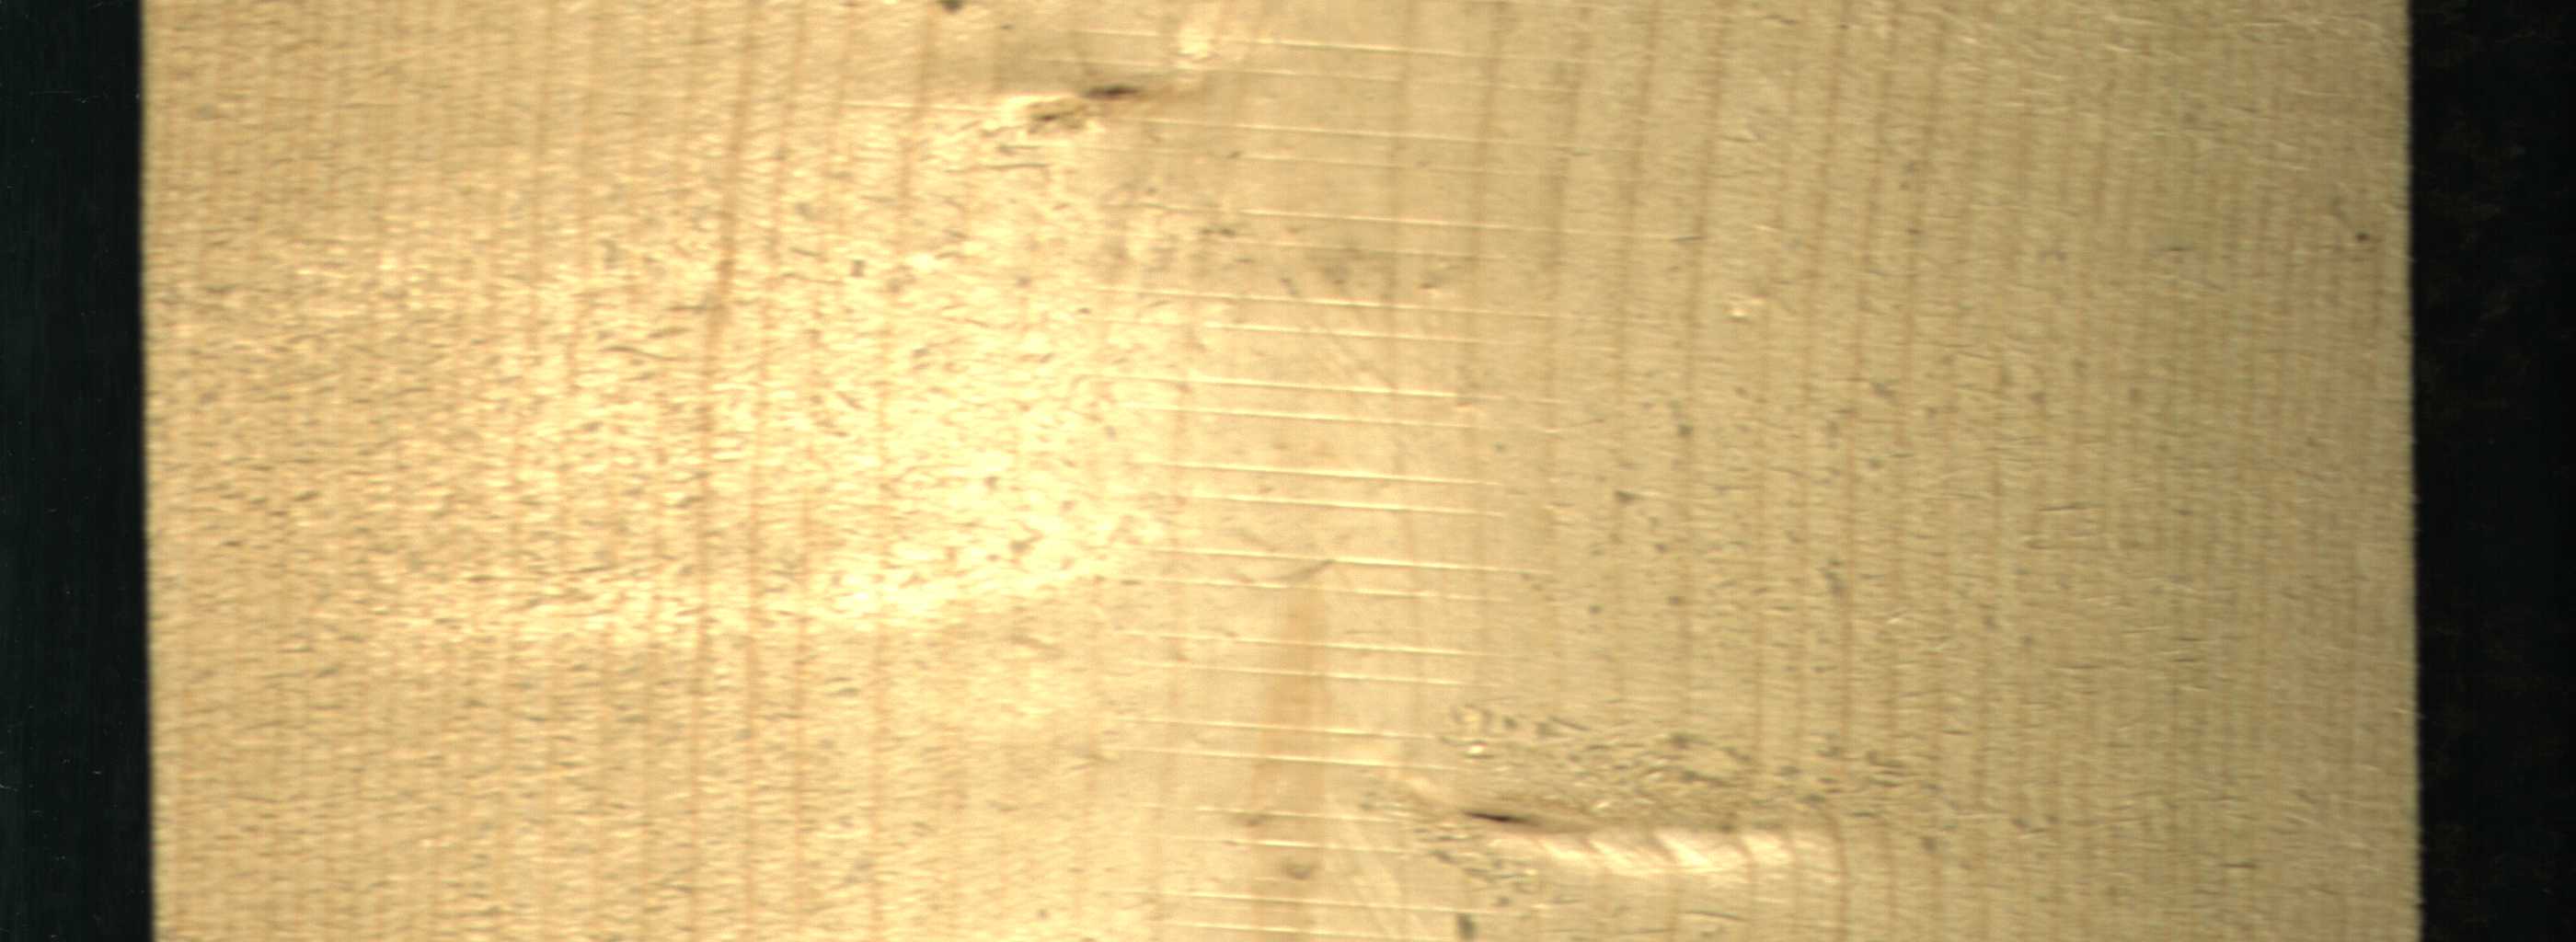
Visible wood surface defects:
Dead_Knot
Live_Knot